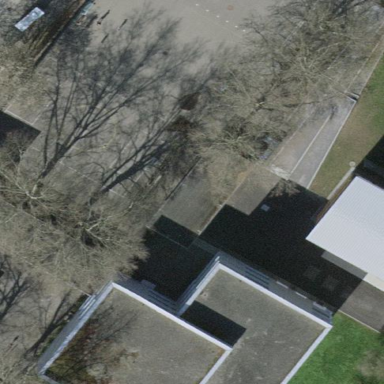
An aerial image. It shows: Shed.